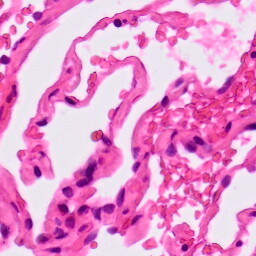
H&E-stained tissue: Lung